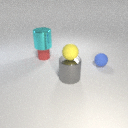
small blue rubber sphere to the right of large gray metal cylinder